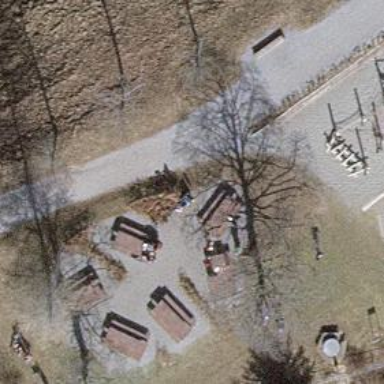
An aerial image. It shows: Picnic table located in leisure land area.